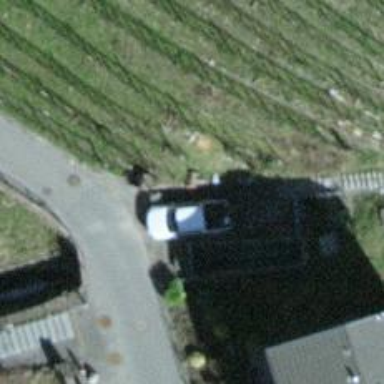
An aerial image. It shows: Set of steps on the road.